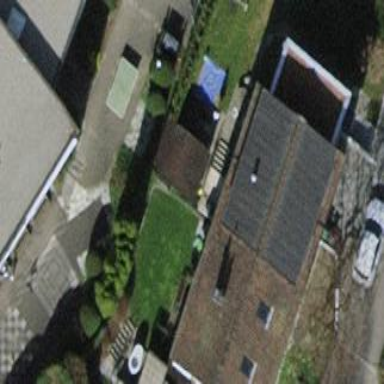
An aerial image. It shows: Semi-detached house.